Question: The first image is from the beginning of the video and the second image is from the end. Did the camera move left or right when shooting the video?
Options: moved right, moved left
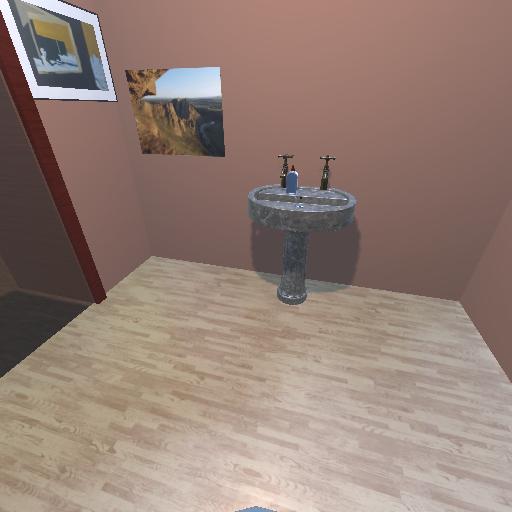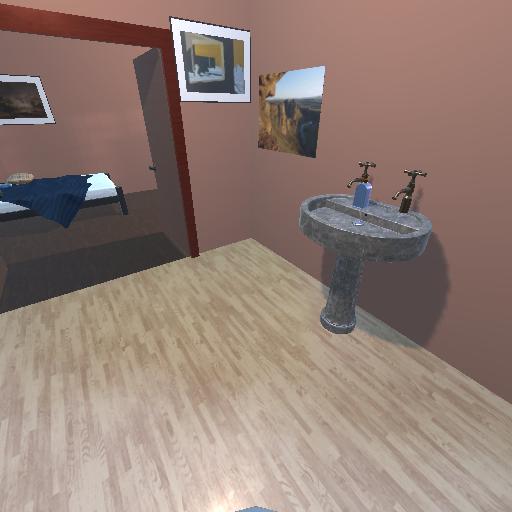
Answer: moved right